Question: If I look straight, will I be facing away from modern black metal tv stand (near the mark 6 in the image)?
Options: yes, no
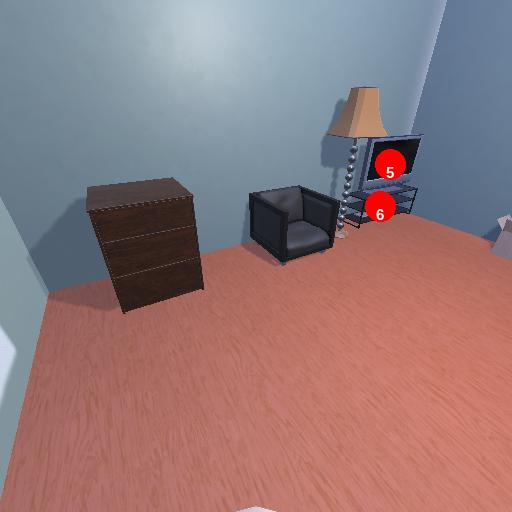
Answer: yes